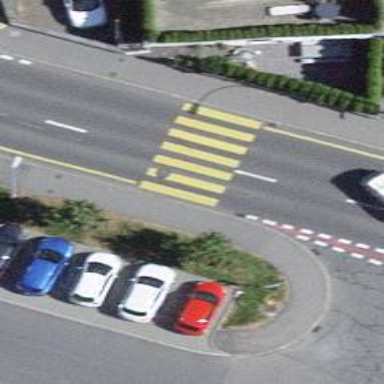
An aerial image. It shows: Uncontrolled zebra crossing with zebra markings.